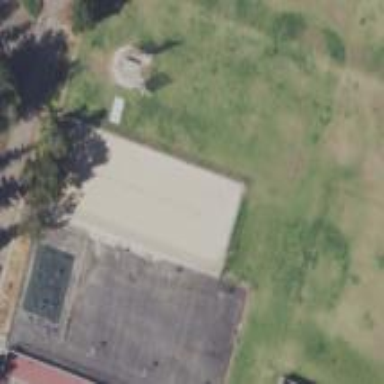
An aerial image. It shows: Paved basketball court in pitch area.